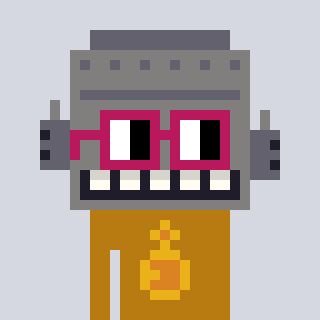
a pixel art character with square dark red glasses, a robot-shaped head and a gold-colored body on a cool background